Question: i wanna to recall the onMount in my Svelte app by clicking some button, but i got this error.
Any idea would be amazing, thx :)

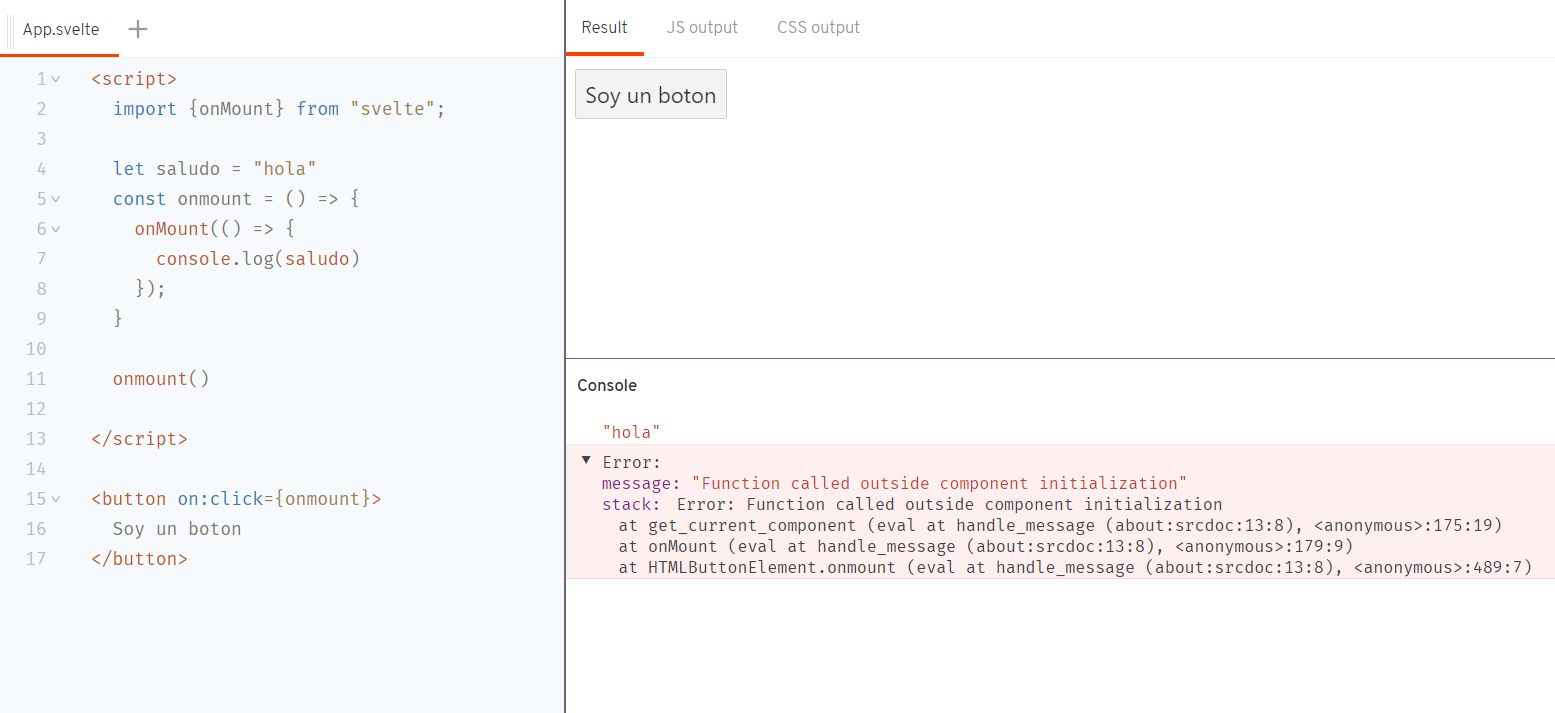
Answer: This does not work. Like the error says, you must call 'onMount' during initialization of the component. If you need to invoke the function inside 'onMount' multiple times afterwards, pull out the code into its own function.
'''
<script>
import { onMount } from 'svelte';
function someFunction() {
// do stuff
}
onMount(someFunction)
</script>
<button on:click={someFunction}>Click me</button>
'''